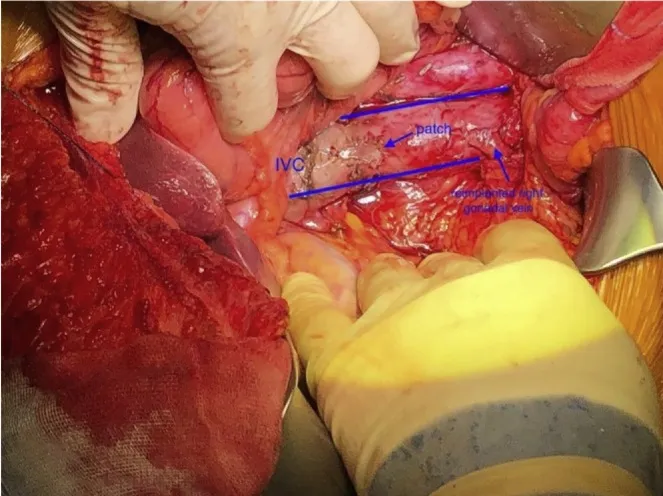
B. Intraoperative image. Final results after declamping the vein. The graft covered perfectly the vascular resection and there is not stricture of the vein. Right gonadal vein has been reimplanted.
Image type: medical_photograph (other_medical_photograph)